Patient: sex F, age 31
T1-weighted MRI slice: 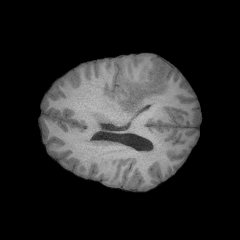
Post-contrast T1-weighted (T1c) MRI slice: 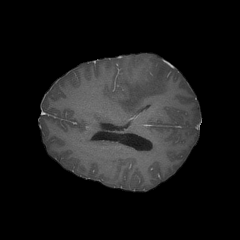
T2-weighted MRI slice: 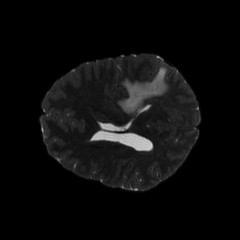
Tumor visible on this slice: yes
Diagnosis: Glioblastoma, IDH-wildtype
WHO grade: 4